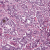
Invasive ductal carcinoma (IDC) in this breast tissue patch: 1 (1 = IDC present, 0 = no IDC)